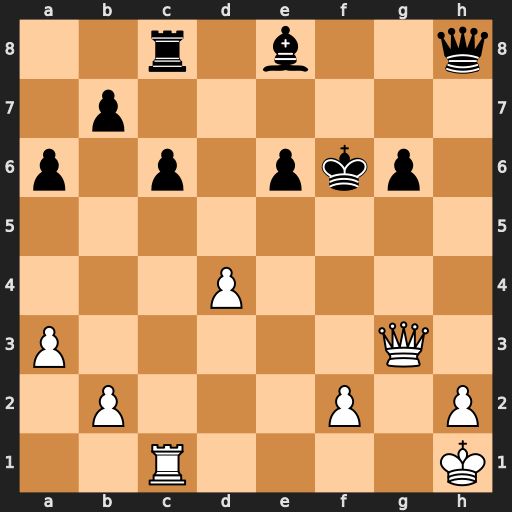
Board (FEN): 2r1b2q/1p6/p1p1pkp1/8/3P4/P5Q1/1P3P1P/2R4K
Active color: w
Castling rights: -
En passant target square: -
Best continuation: Qe5+ Kf7 Qxh8